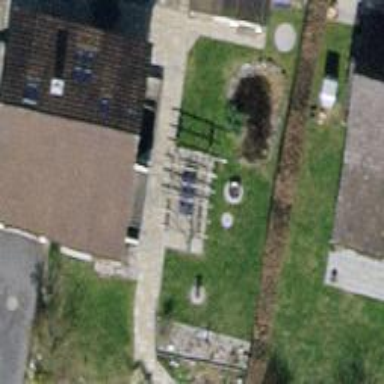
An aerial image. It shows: Detached building with gabled roof.